Question: Am getting the PDF file link from my web view. when i click that link, i want to open that PDF file in my iBook application.
i got the contents from server. I showed that content in UIWebview like this.

In this content have a PDF link "Emerging Trends in Real Estate". When i choose this link, i want to open this pdf file in iPhone PDF reader applications like iBook, Adobe Reader. When i click this link it goes to webView Delegate method
'''
-(BOOL)webView:(UIWebView*)webView shouldStartLoadWithRequest:(NSURLRequest*)request navigationType:(UIWebViewNavigationType)navigationType
{
NSURL* url = [request URL];
NSLog(@"PDF URL : %@",url);
if (UIWebViewNavigationTypeLinkClicked == navigationType)
{
if ([url isEqual:@"about:blank"])
{
return YES;
}
else
{
// Initialize Document Interaction Controller
documentInteractionController = [UIDocumentInteractionController interactionControllerWithURL:url];
// Configure Document Interaction Controller
documentInteractionController.delegate = self;
// Present Open In Menu
[documentInteractionController presentOptionsMenuFromRect:CGRectZero inView:self.view animated:YES];
}
}
return YES;
}
'''
when compiler comes to else part i got an error. i displayed that error :
'''
PDF URL : http://www.uli.org/wp-content/uploads/ULI-Documents/Emerging-Trends-in-Real-Estate-Americas-2014.pdf
2014-01-17 16:44:49.233 ULINewYork[3163:a0b] *** Assertion failure in -[UIDocumentInteractionController setURL:], /SourceCache/UIKit_Sim/UIKit-2903.23/UIDocumentInteractionController.m:1010
2014-01-17 16:44:49.234 ULINewYork[3163:a0b] *** WebKit discarded an uncaught exception in the webView:decidePolicyForNewWindowAction:request:newFrameName:decisionListener: delegate: <NSInternalInconsistencyException> UIDocumentInteractionController: invalid scheme http. Only the file scheme is supported.
'''
please give me some idea to handle this process.
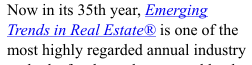
Answer: I tried the same way you have used along with the help of apple documentation. I get the same error you mentioned, then I download the <URL> application for understanding the 'UIDocumentInteractionController' In that application they use this class to open the files located in local app sandbox or the files located in the main bundle.
If your Intention is to make the user read the pdf file then leave the handling of request to the webview itself(take out the -webView: shouldStartLoadWithRequest: delegate method)
or else if you want to show some other options the ios device could do(print,preview,mail etc) with the file then you have to download that pdf file to local then set the url property of UIDocumentInteractionController object to the local path url you have saved the file before presenting.